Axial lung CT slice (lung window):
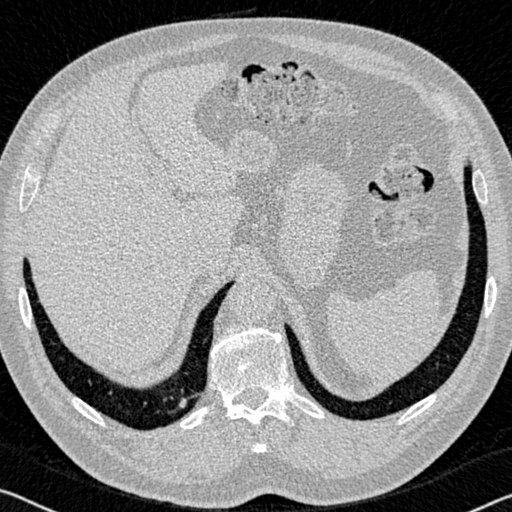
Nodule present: no